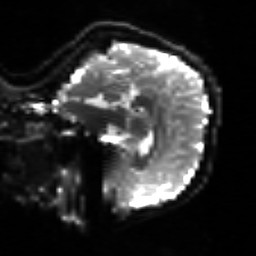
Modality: sbref
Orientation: sagittal
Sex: female
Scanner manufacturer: siemens
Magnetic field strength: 3 T
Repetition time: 5 s
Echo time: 0.071 s